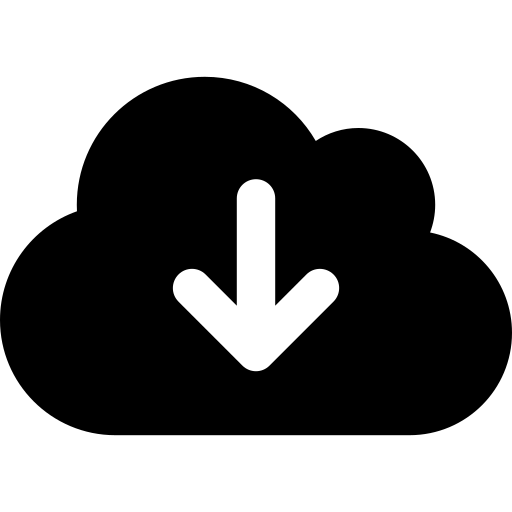
Tags: icon, FontAwesome, fa-icon, solid, cloud, arrow, down